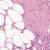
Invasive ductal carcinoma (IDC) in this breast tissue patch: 0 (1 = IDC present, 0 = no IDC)